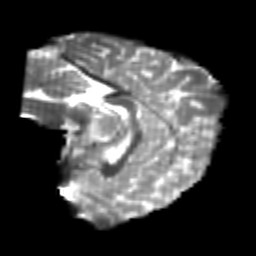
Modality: T2w
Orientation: sagittal
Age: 22
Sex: female
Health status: healthy
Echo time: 0.074 s